Question: This is not so much a coding question rather than a question on best practices in creating charts.
I have visualized the following data on a bar chart: the total amount of venture capital investments by industry (see screenshot).
What I have done is to allow double counting in the chart, meaning to say, a startup funding round can belong to multiple categories.
I have heard feedback that this is a bad idea, that in bar charts, there should not be double counting of values (so each startup would only belong to one category).
I'm still unconvinced that it's a bad idea though. Perhaps someone can enlighten me?

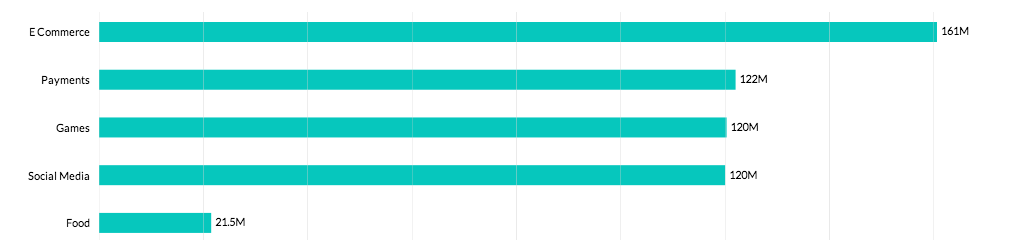
Answer: If you do have non-exclusive category data, it is better to use a bar chart than any type of chart (like a pie chart) that implies that all the values add up to a total.
you need to be clear about what you're showing, what the total is and how much duplication there is.
It is common to use bar charts for survey results where the respondent can check off multiple categories. But the results are always shown as percentages, so it is clear that if you have, for example, 70% of people like ice cream and 60% of people like cake, you know that there is overlap (although you still don't know how much). Because your chart is based on numbers, not percentages, there isn't even that much clarity.
What you need is a structure that clearly indicates the total amount for all categories, and should also give an idea of the amount that is unique to each category.
One way is to create a new category for "mixed" or "multiple categories". Then each of your other categories should only include the cases that are in that category, and the mixed value will include the other cases, and everything will only be counted once.
However, if the majority of your cases are "mixed", you could end up losing a lot of information that way. You'll need to create a custom layout that also contains a breakdown of the different categories within "mixed".
Here's one possible structure for a static image: stack the different categories (here side by side), but also space them out on another dimension (here as separate rows) so that you can show their share of the "multiple categories" total.
'''
_____________________________________________________________________________________
| ECommerce | Payments | Games | Social Media | Food | Multiple categories |
|-------------------------------------------------------------------------------------|
|*************** ************* |
| ~~~~~~~~~~~~~~ ~~~~ |
| ######## ############### |
| oooooooooooooooooooo ooooooooooo |
| xxxxxxxxx |
-------------------------------------------------------------------------------------
'''
Another option would be to have a main chart that shows the total (a pie chart, or a stacked bar like the above) without overlap, and then have a regular bar chart that shows percentages (with overlap, and clearly indicating there is overlap):
'''
Figure 1: Total Capitalization
_____________________________________________________________________________________
| ECommerce | Payments | Games | Social Media | Food | Multiple categories |
-------------------------------------------------------------------------------------
1M 700K 200K 1.2M 85K 1.8M
Figure 2: Share of funds per category
(including projects that fall into multiple categories)
ECommerce: **************************** 32%
Payments: ~~~~~~~~~~~~~~~~~~ 25%
Games: ####################### 28%
Social Media: ooooooooooooooooooooooooooooooo 36%
Food: xxxxxxxxx 12%
'''
If the graphic is online only, you could also do something interactive so that the breakdown of the "multiple categories" group only shows up on hover/click.